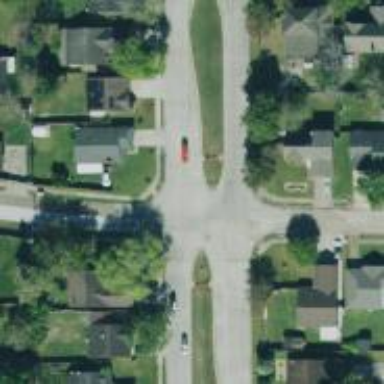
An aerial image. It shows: Secondary road.